Aerial crown-view tile of a tropical tree (Barro Colorado Island, Panama), acquired 20240611:
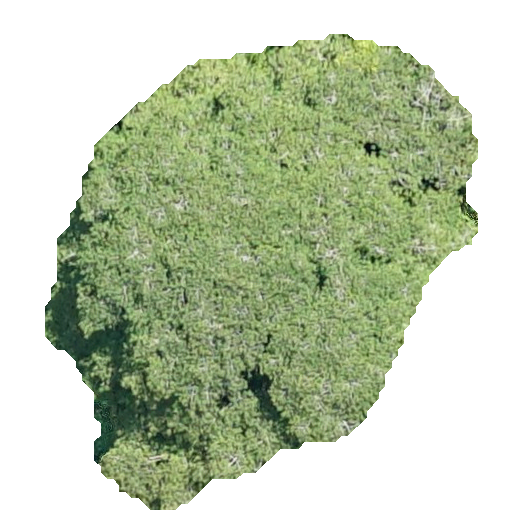
Species: Virola surinamensis
GBIF accepted scientific name: Virola surinamensis
Crown area: 220.22 m²